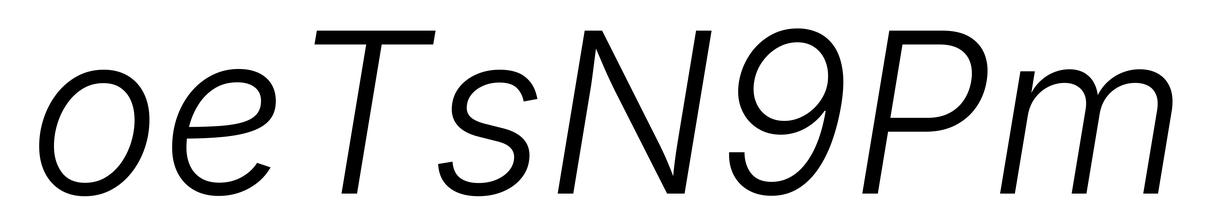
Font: Inter-Italic_Light_Italic